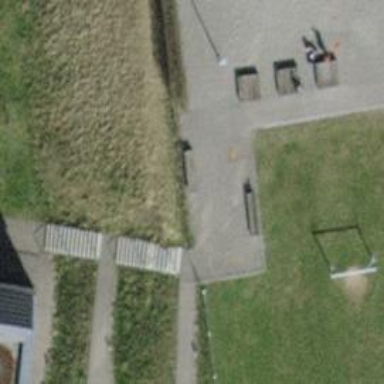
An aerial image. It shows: Bench for seating.